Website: lowes
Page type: payment
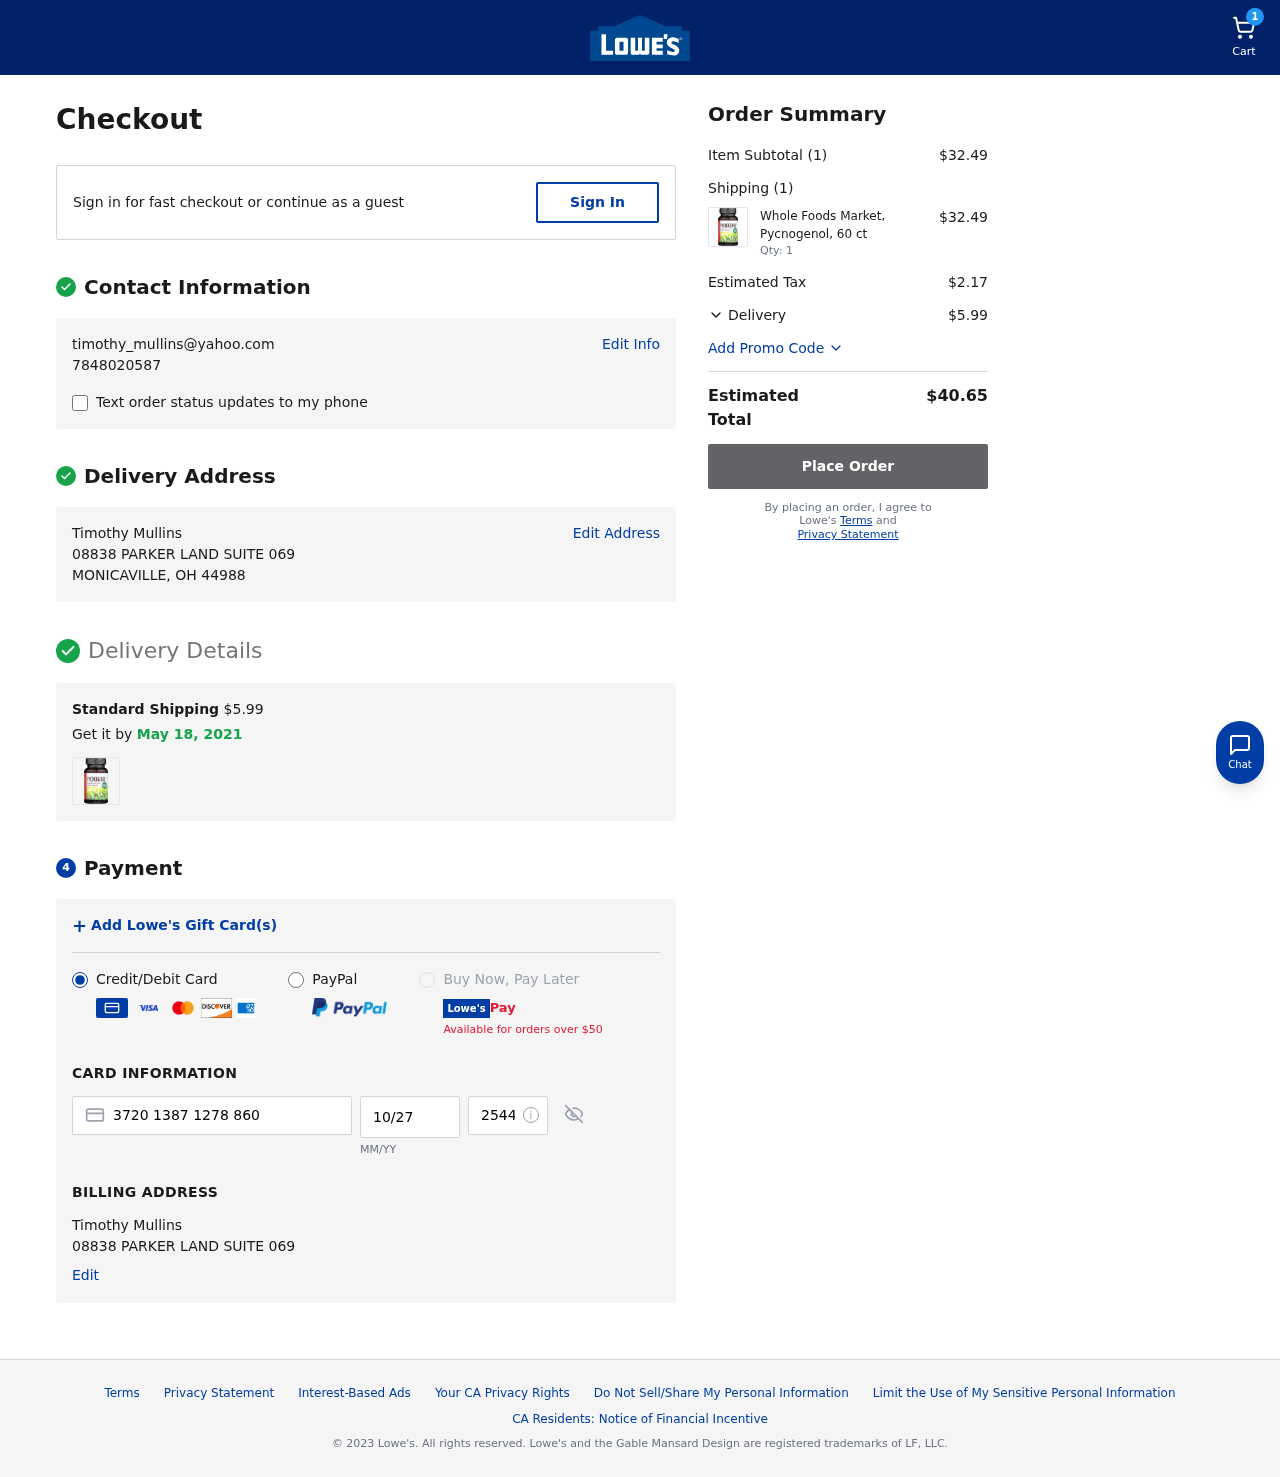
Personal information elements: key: PII_CARD_CVV
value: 2544
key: PII_CARD_EXPIRY
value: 10/27
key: PII_CARD_NUMBER
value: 3720 1387 1278 860
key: PII_EMAIL
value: timothy_mullins@yahoo.com
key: PII_FULLNAME
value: Timothy Mullins
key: PII_FULLNAME2
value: Timothy Mullins
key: PII_PHONE
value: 7848020587
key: PII_STREET
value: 08838 PARKER LAND SUITE 069
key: PII_STREET2
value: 08838 PARKER LAND SUITE 069
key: PII_CITY_STATE_ZIP
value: MONICAVILLE, OH 44988
Product elements: key: PRODUCT1_NAME
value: Whole Foods Market, Pycnogenol, 60 ct
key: PRODUCT1_PRICE
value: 32.49
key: PRODUCT1_QUANTITY
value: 1
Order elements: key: ORDER_NUM_ITEMS
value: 1
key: ORDER_SHIPPING_COST
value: $5.99
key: ORDER_DELIVERY_DATE
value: May 18, 2021
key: ORDER_SUBTOTAL
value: $32.49
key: ORDER_NUM_ITEMS2
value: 1
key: ORDER_TAX
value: $2.17
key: ORDER_SHIPPING_COST2
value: $5.99
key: ORDER_TOTAL
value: $40.65